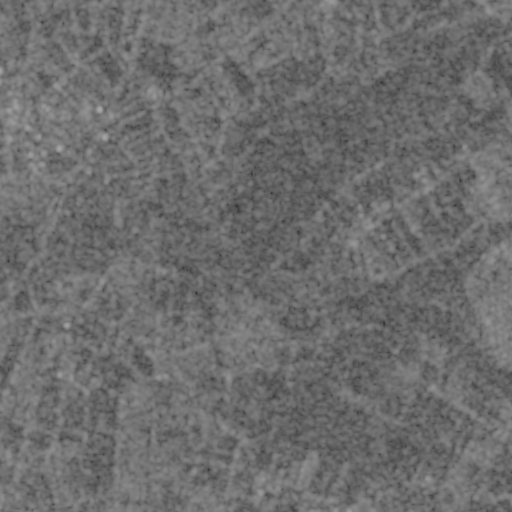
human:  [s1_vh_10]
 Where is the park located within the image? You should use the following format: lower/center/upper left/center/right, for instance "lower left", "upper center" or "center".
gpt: The park is located in the upper left of the image.
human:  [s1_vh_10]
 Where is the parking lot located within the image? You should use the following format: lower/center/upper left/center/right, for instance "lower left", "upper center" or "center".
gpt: The parking lot is located in the left of the image.
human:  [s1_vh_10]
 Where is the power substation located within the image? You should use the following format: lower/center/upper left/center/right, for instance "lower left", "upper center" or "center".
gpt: The power substation is located in the upper left of the image.
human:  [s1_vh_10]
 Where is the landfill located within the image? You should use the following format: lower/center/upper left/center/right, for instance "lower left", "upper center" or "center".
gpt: There is no landfill in the image.

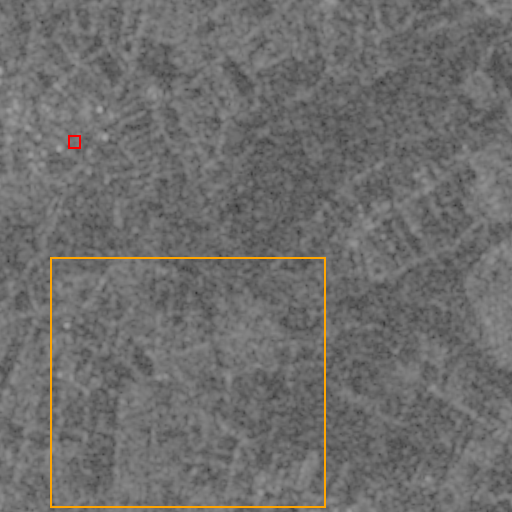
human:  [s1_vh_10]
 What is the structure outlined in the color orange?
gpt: The structure outlined in orange is a crop field.
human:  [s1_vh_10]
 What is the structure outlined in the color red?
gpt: The structure outlined in red is a park.
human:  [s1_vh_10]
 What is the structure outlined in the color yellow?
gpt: There is no yellow outline.